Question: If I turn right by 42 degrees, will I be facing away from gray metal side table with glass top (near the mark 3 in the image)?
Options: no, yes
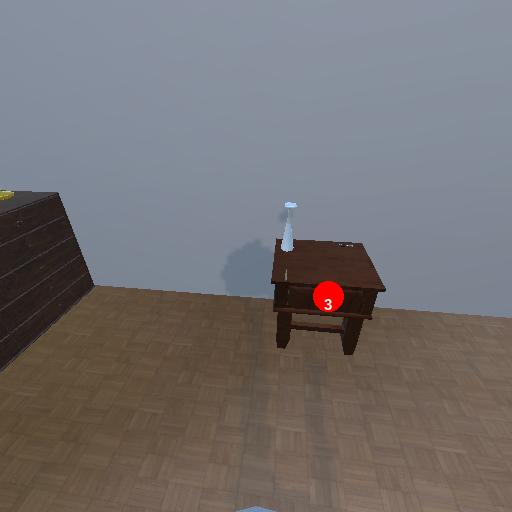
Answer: no